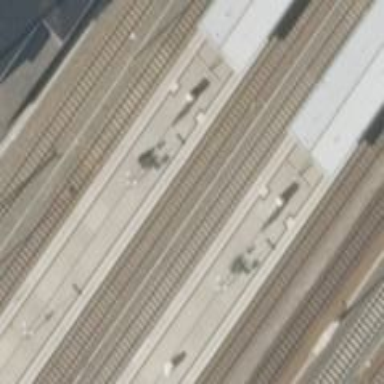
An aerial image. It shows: Category 5 railway station that also serves as public transport station.